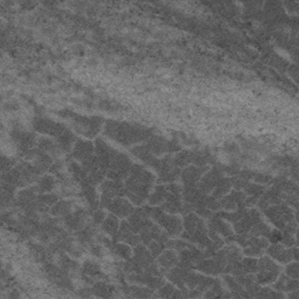
Label: frost